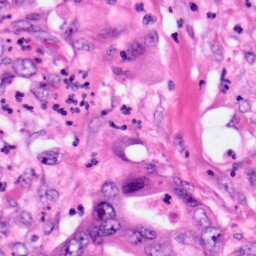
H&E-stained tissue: Pancreatic